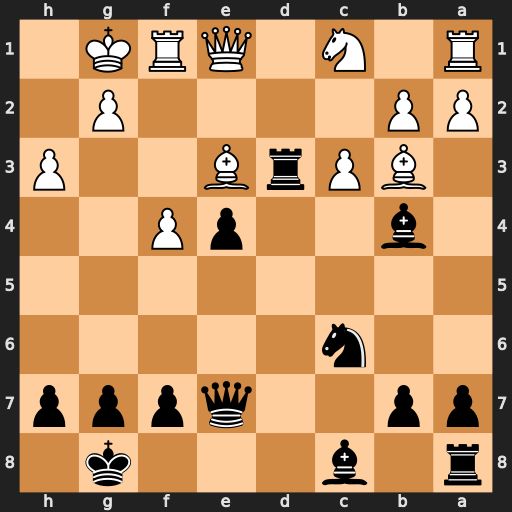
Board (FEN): r1b3k1/pp2qppp/2n5/8/1b2pP2/1BPrB2P/PP4P1/R1N1QRK1
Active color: b
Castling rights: -
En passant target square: -
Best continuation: Rxe3 cxb4 Rxe1